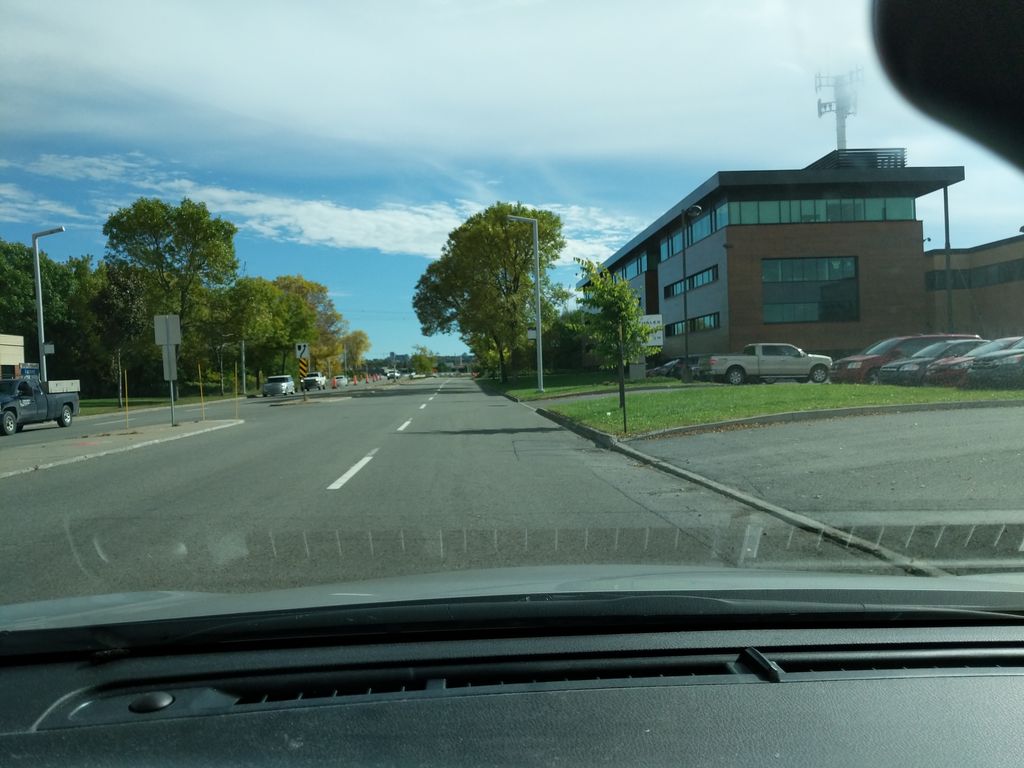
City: quebec_city